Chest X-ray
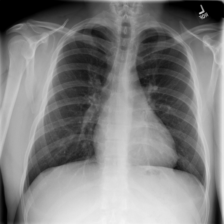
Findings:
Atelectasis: negative
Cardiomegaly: negative
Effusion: negative
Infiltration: negative
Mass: negative
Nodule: negative
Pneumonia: negative
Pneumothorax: negative
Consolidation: negative
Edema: negative
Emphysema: negative
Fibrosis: negative
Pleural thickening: negative
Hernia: negative